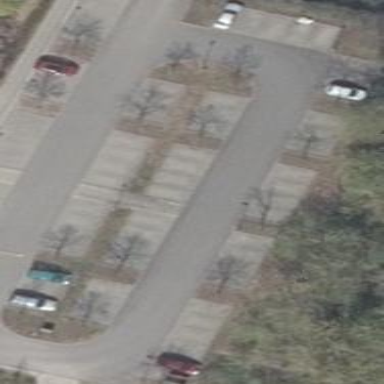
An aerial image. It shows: Parking area with paving stones surface. It is park and ride facility.